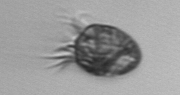
Label: Ciliophora